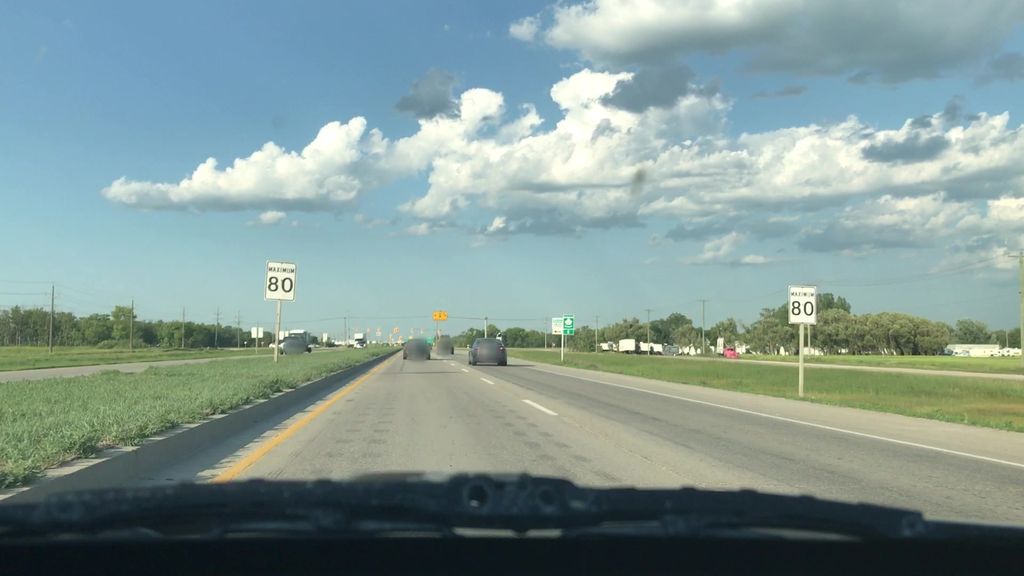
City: winnipeg